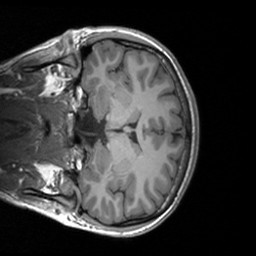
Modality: T1w
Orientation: coronal
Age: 21
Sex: female
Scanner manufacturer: siemens
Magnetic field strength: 3 T
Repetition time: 1.9 s
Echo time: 0.00226 s